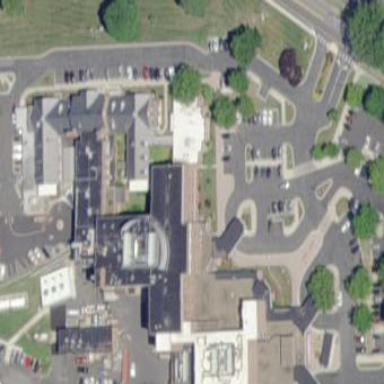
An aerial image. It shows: Hospital providing healthcare services.